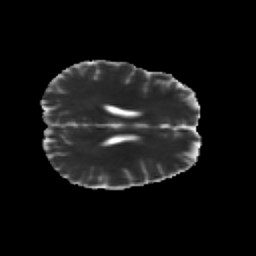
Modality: MD
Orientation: axial
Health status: healthy
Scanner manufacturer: siemens
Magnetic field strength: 3 T
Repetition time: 10 s
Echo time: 0.092 s